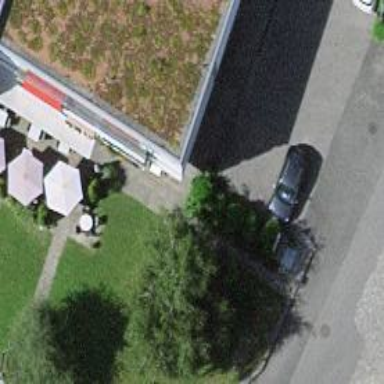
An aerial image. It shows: Restaurant.